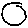
Label: circle